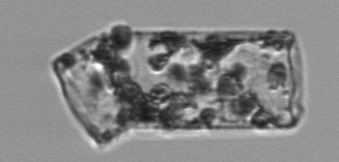
Label: Guinardia_flaccida